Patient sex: M
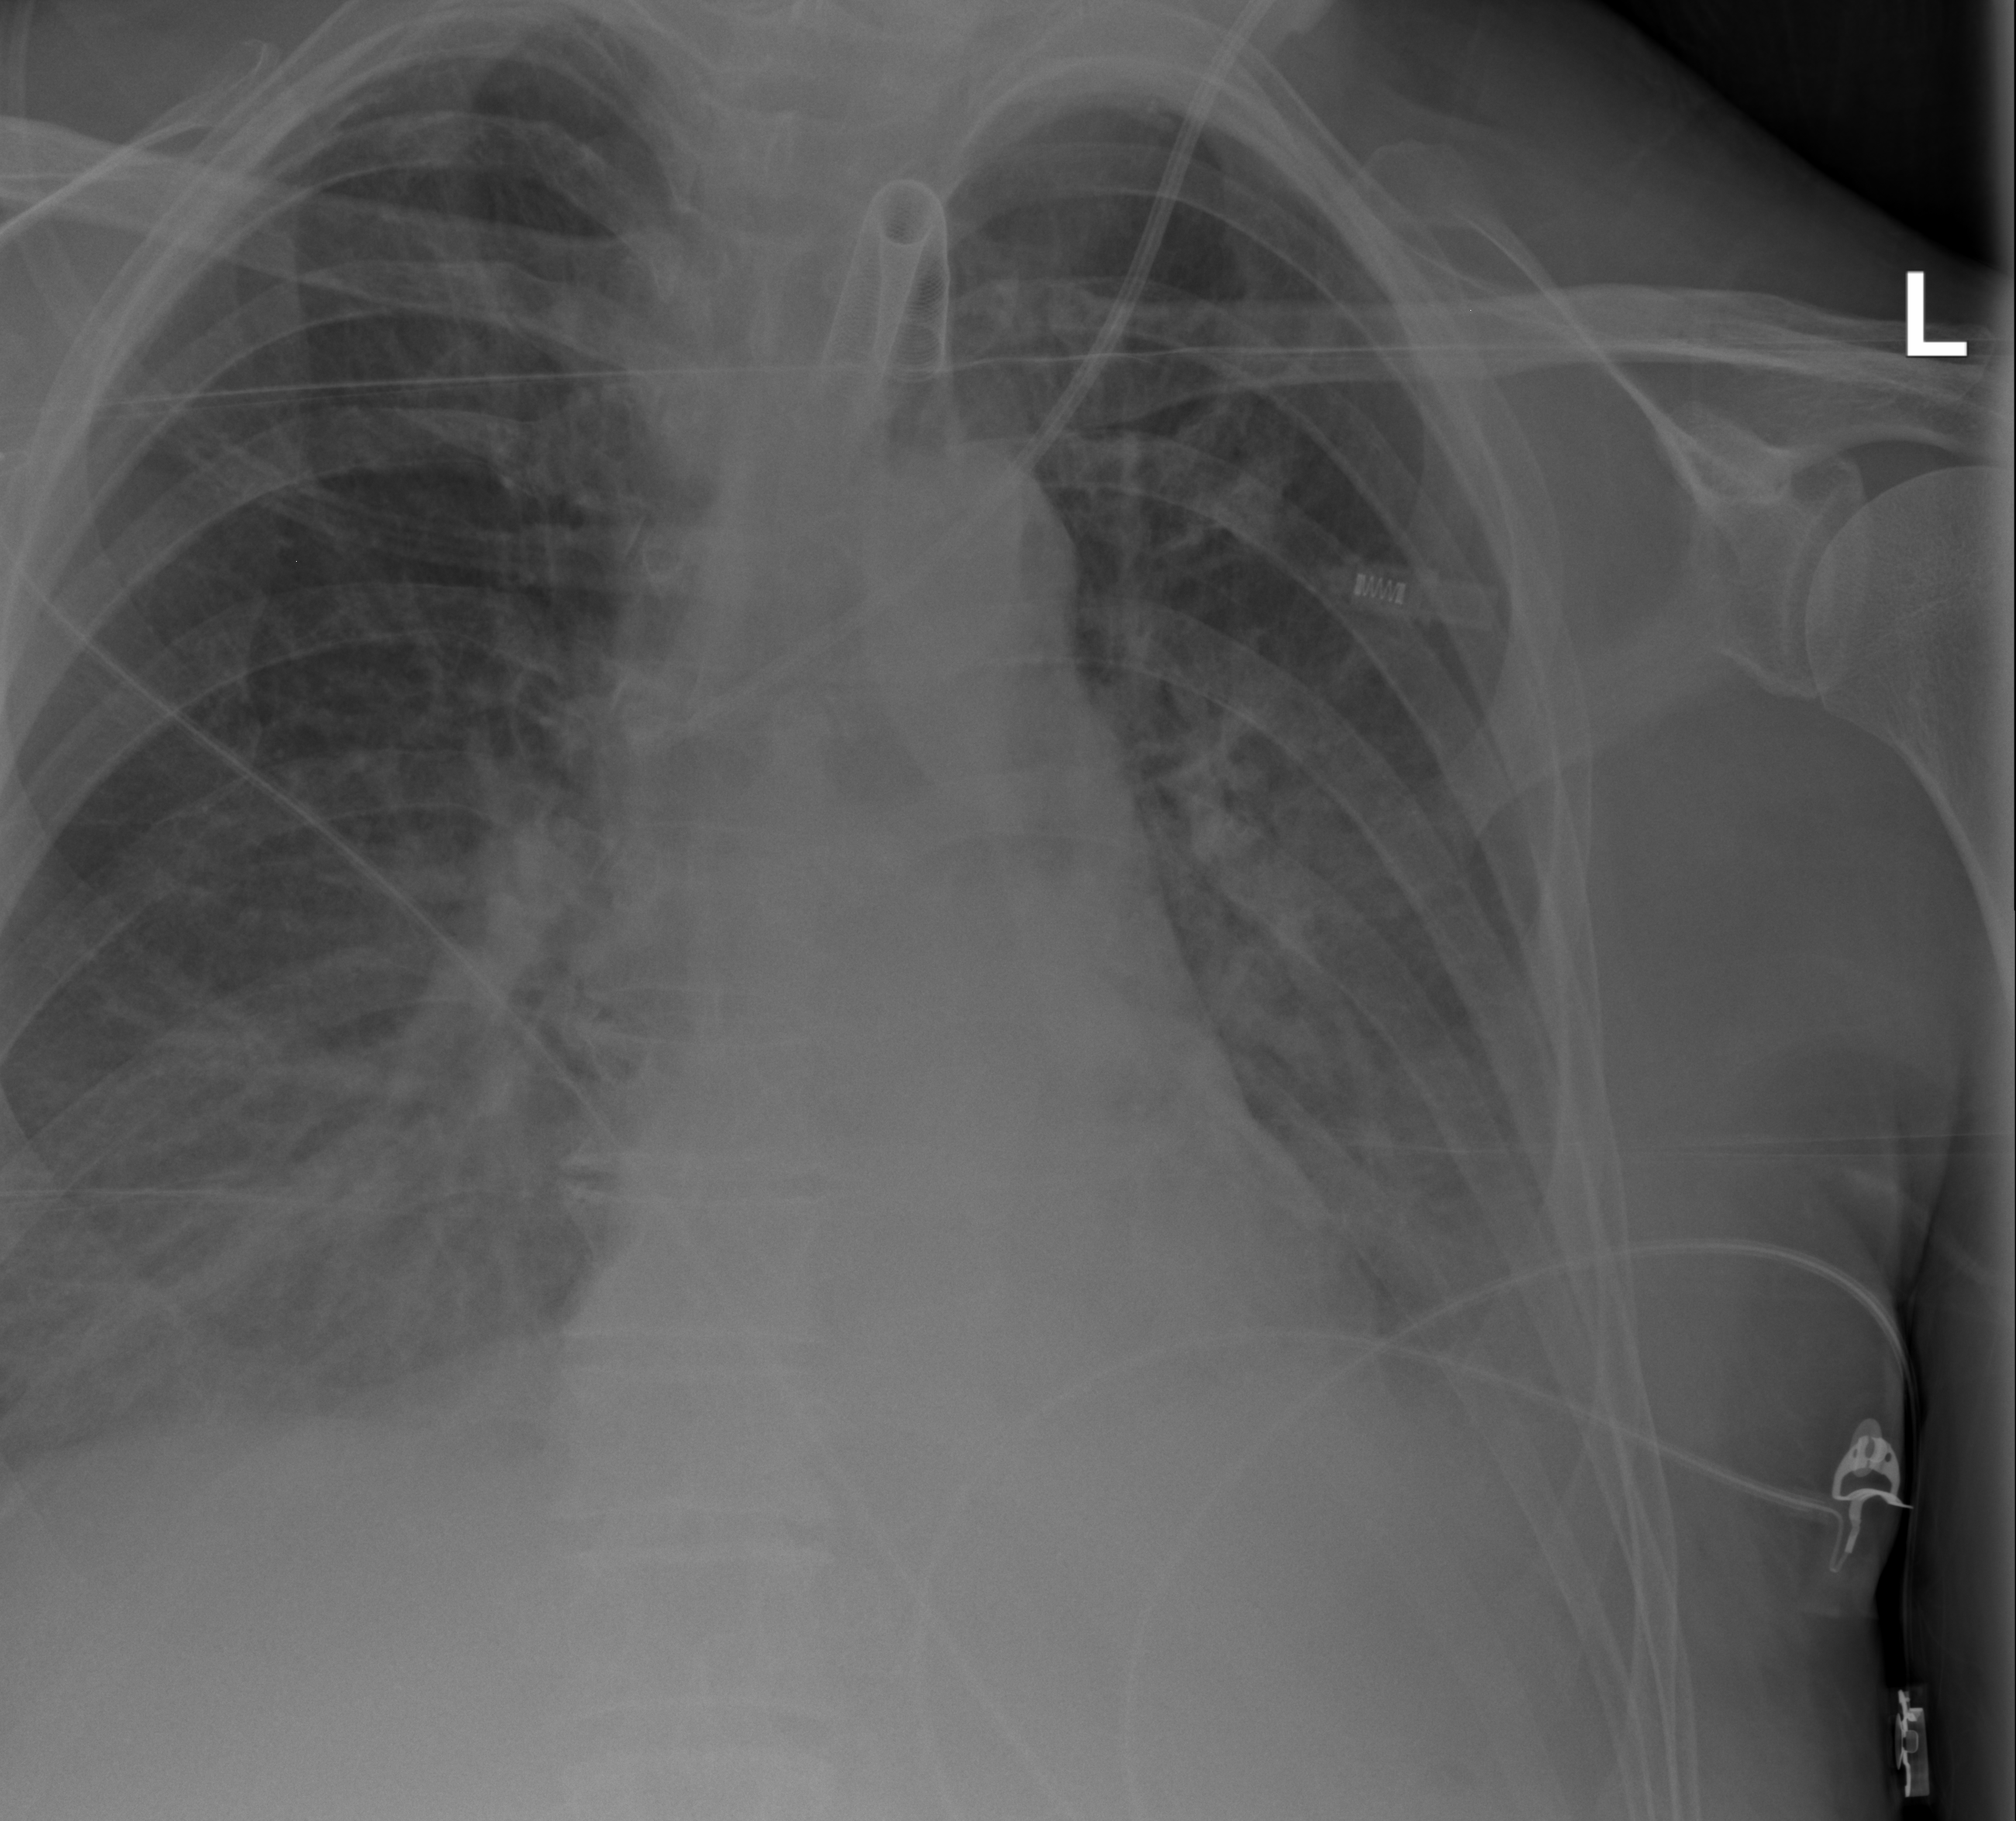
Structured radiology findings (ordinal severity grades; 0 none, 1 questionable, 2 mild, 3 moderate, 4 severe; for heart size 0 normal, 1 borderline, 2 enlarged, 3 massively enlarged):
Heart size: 0
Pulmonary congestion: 2
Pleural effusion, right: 2
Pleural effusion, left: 2
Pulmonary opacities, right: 0
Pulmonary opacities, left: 0
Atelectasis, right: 2
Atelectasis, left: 2